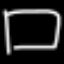
Label: square